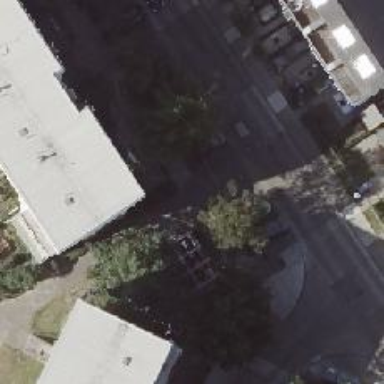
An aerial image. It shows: Sidewalk.